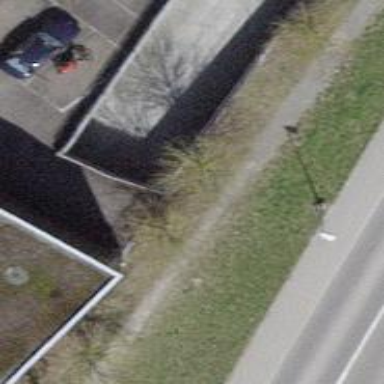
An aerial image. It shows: Parking entrance.